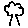
Label: tree